Question: All, I have tried to find a solution to this but somehow it is illuding me. I am, on an experimental basis trying to instrument H2 driver to print out some traces. The aspects are as follows:
'''
pointcut getMajorVersion_pointcut() :
call(int org.h2.Driver.getMajorVersion());
before() : getMajorVersion_pointcut() {
System.out.println("Before Advice:: driver executed");
}
'''
This works perfectly and I get the output "Before Advice:: driver executed".
However, the other advice is making problems:
'''
pointcut accept_pointcut(String url) :
call(boolean org.h2.Driver.acceptsURL(String)) && args(url);
before(String url) : accept_pointcut(url) {
System.out.println(url);
}
'''
Eclipse is flagging "Advice defined in ... has not been applied"
The screenshot is given below:

As can be seen in the left panel, H2 driver has the method with the signature. Could anyone point me in the right direction.
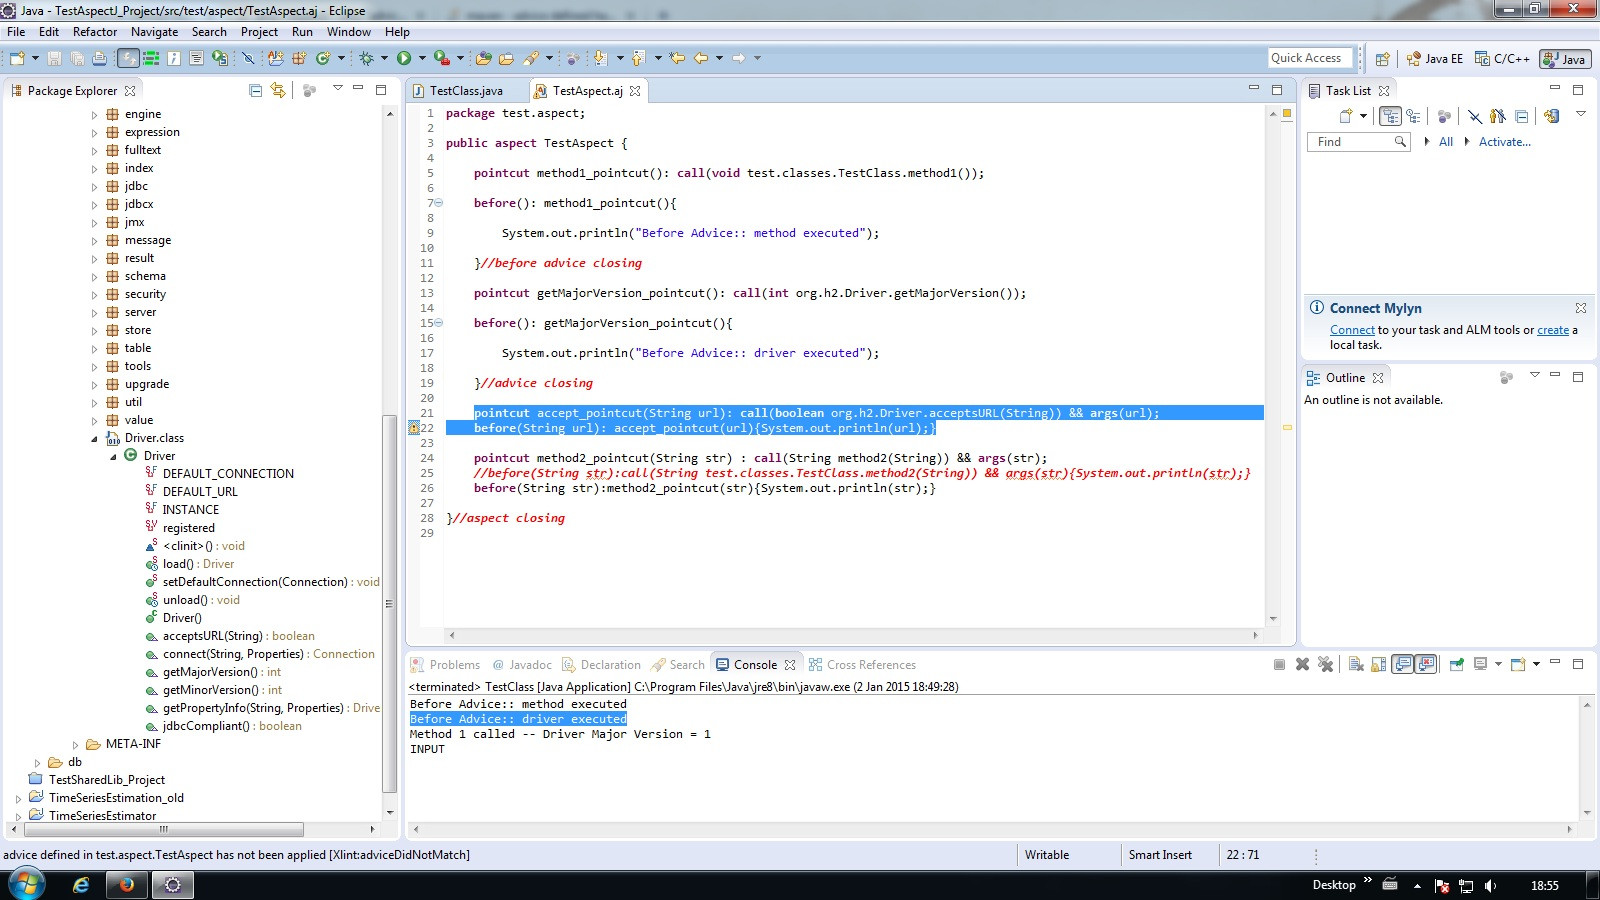
Answer: Where is the code calling 'Driver.acceptsURL(String)'? It must be somewhere in your woven (application) code. If the call is made from within the H2 library, it will not be intercepted because that code it outside the control of AspectJ. If you want to change that circumstance, you need to
- -